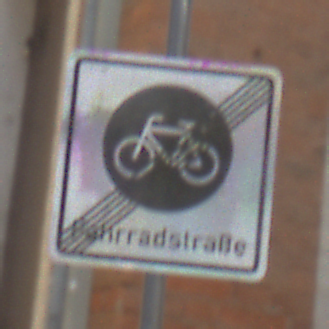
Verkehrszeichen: EndeFahrradstrasse
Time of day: Midday
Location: Outdoor (Urban)
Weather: Clear
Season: NotSpecified
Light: Natural